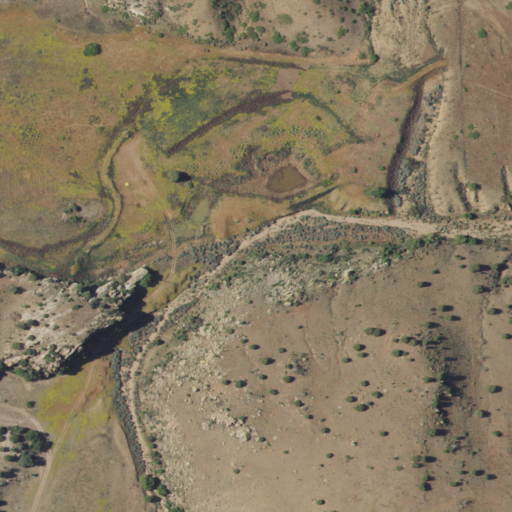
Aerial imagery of valley in New Mexico named Walking X Canyon containing shrub and grassland